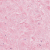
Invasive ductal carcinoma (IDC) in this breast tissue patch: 0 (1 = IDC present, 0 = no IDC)